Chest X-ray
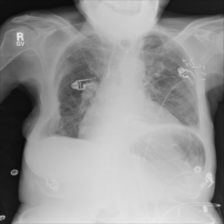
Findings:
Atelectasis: positive
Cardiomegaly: negative
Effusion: negative
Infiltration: negative
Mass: negative
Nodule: negative
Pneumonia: negative
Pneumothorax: negative
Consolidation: negative
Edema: negative
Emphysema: negative
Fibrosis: negative
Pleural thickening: negative
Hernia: negative